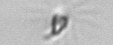
Label: Calciopappus